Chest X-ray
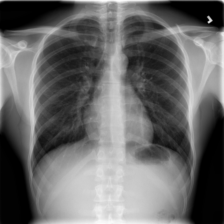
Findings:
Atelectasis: negative
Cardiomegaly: negative
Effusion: negative
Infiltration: positive
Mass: negative
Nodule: negative
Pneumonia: negative
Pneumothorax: negative
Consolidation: negative
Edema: negative
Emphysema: negative
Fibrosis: negative
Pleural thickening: negative
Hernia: negative